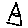
Label: triangle